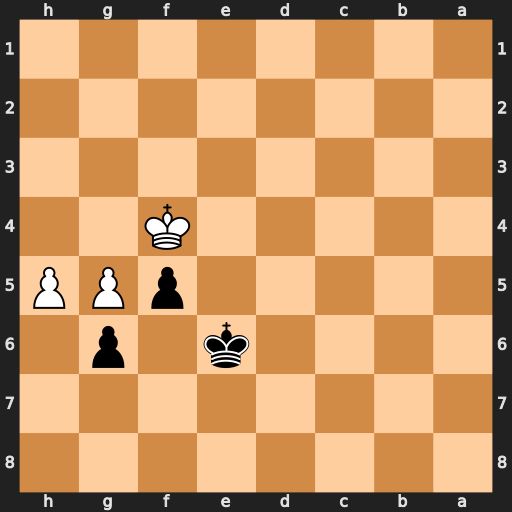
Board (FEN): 8/8/4k1p1/5pPP/5K2/8/8/8
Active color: b
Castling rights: -
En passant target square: -
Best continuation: gxh5 g6 h4 g7 Kf7 g8=R Kxg8